Question: I'd like to make something that looks like the below image using CSS:

I'm at a total loss on how to do that. Might someone help?
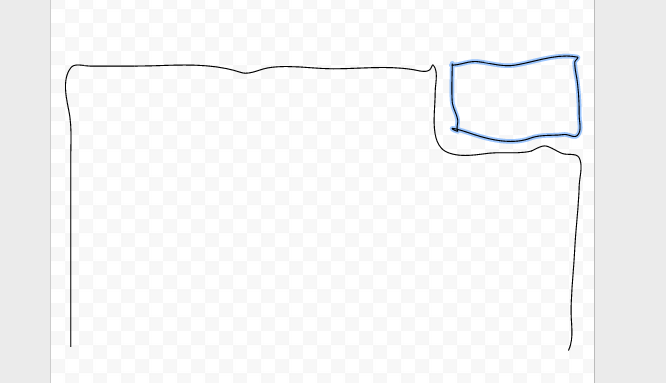
Answer: This can be done using two elements or one element and a pseudo-element:
'''
<div></div>
'''
'''
div { position:relative; background-color:#333; padding:20px;
margin:20px; float:left; }
div:before { content:""; display:block; padding:5px; background-color:#f60;
border:2px solid white; position: absolute; top:-2px;
right:-2px;}
'''
<URL>
---
With 'border-top-right-radius':
<URL>
Or, 'border-bottom-left-radius':
<URL>